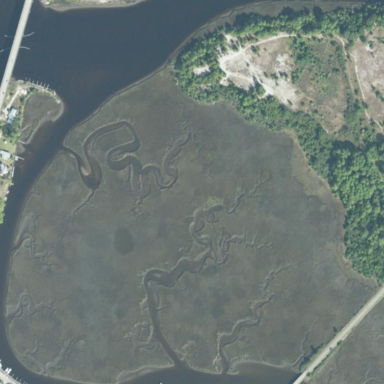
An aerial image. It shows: Saltmarsh wetland area.